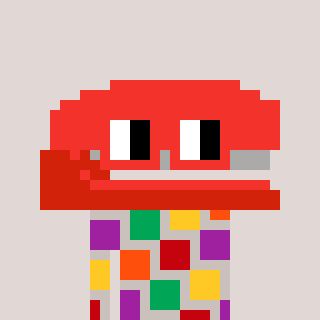
a pixel art character with square red glasses, a stapler-shaped head and a foggrey-colored body on a warm background